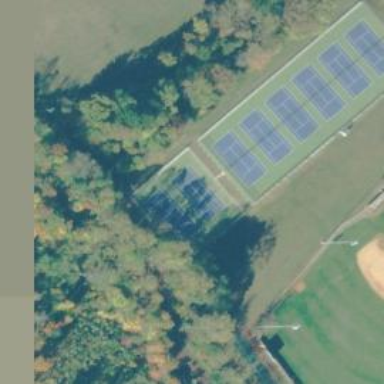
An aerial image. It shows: Tennis court on pitch.